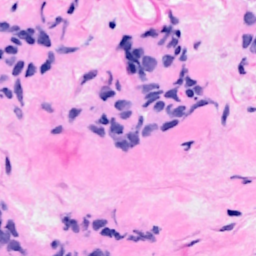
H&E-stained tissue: Breast